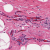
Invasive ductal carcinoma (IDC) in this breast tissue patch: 0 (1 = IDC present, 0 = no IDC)